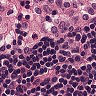
Metastatic tissue present: no